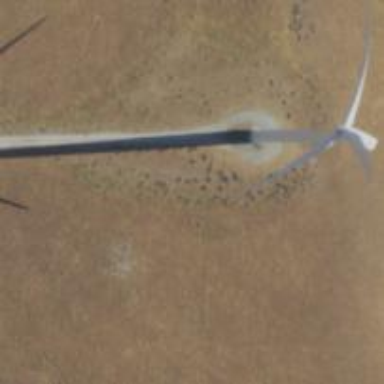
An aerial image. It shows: Wind generator in the form of horizontal axis wind turbine.